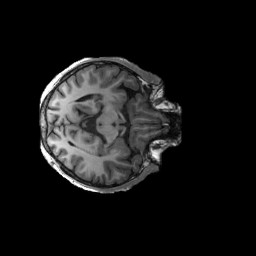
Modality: T1w
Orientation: axial
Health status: ill
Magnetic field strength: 3 T